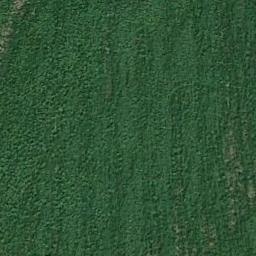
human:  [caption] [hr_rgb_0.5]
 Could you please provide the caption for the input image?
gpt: There are two yellow lines on the grass .

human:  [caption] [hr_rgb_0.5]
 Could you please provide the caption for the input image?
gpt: The meadow is dense but uneven .

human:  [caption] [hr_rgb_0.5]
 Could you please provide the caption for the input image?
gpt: This meadow has evenly distributed dense grasses .

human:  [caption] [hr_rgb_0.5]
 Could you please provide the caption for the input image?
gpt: A large lush green meadow covered with green grass .

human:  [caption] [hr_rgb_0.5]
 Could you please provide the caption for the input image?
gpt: A dense meadow with many green grass .